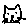
Label: cat